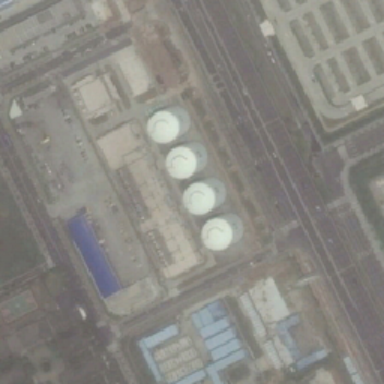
There are rows of blue roofed houses in the factory .